Question: EDIT: The issue was with the assert as people pointed out below. Thanks for the help!
I have a enum set that i'm trying equate, but for some reason its not working.
Its declared like so:
'''
typedef NS_ENUM(NSUInteger, ExUnitTypes) {
kuNilWorkUnit,
kuDistanceInMeters,
//end
kuUndefined
};
'''
And i'm using it here:
'''
+(NSString*) ExUnitDescription: (ExUnitTypes) exUnit
{
if (exUnit == kuNilWorkUnit)
{
assert("error with units");
}
///.... more stuff
}
'''
Xcode isnt triggering my assert. EDIT: the assert is just for testing. i've used NSLog as well. The conditional isn't evaluating to true even though the value is clearly kuNilWorkUnit.

Does anyone have any suggestions or ideas of what i'm doing wrong?
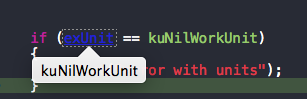
Answer: You want to do this:
'''
+(NSString*) ExUnitDescription: (ExUnitTypes) exUnit
{
assert(exUnit != kuNilWorkUnit);
///.... more stuff
}
'''
This is because, 'assert' only stops execution if the expression you pass to it is false. Since a string literal is always non-zero, it will never stop execution.
Now, since you are using Objective C and it also looks like you want to have a message associated with your assert, NSAssert would be preferable.
'''
+(NSString*) ExUnitDescription: (ExUnitTypes) exUnit
{
NSAssert(exUnit != kuNilWorkUnit, @"error with units");
///.... more stuff
}
'''